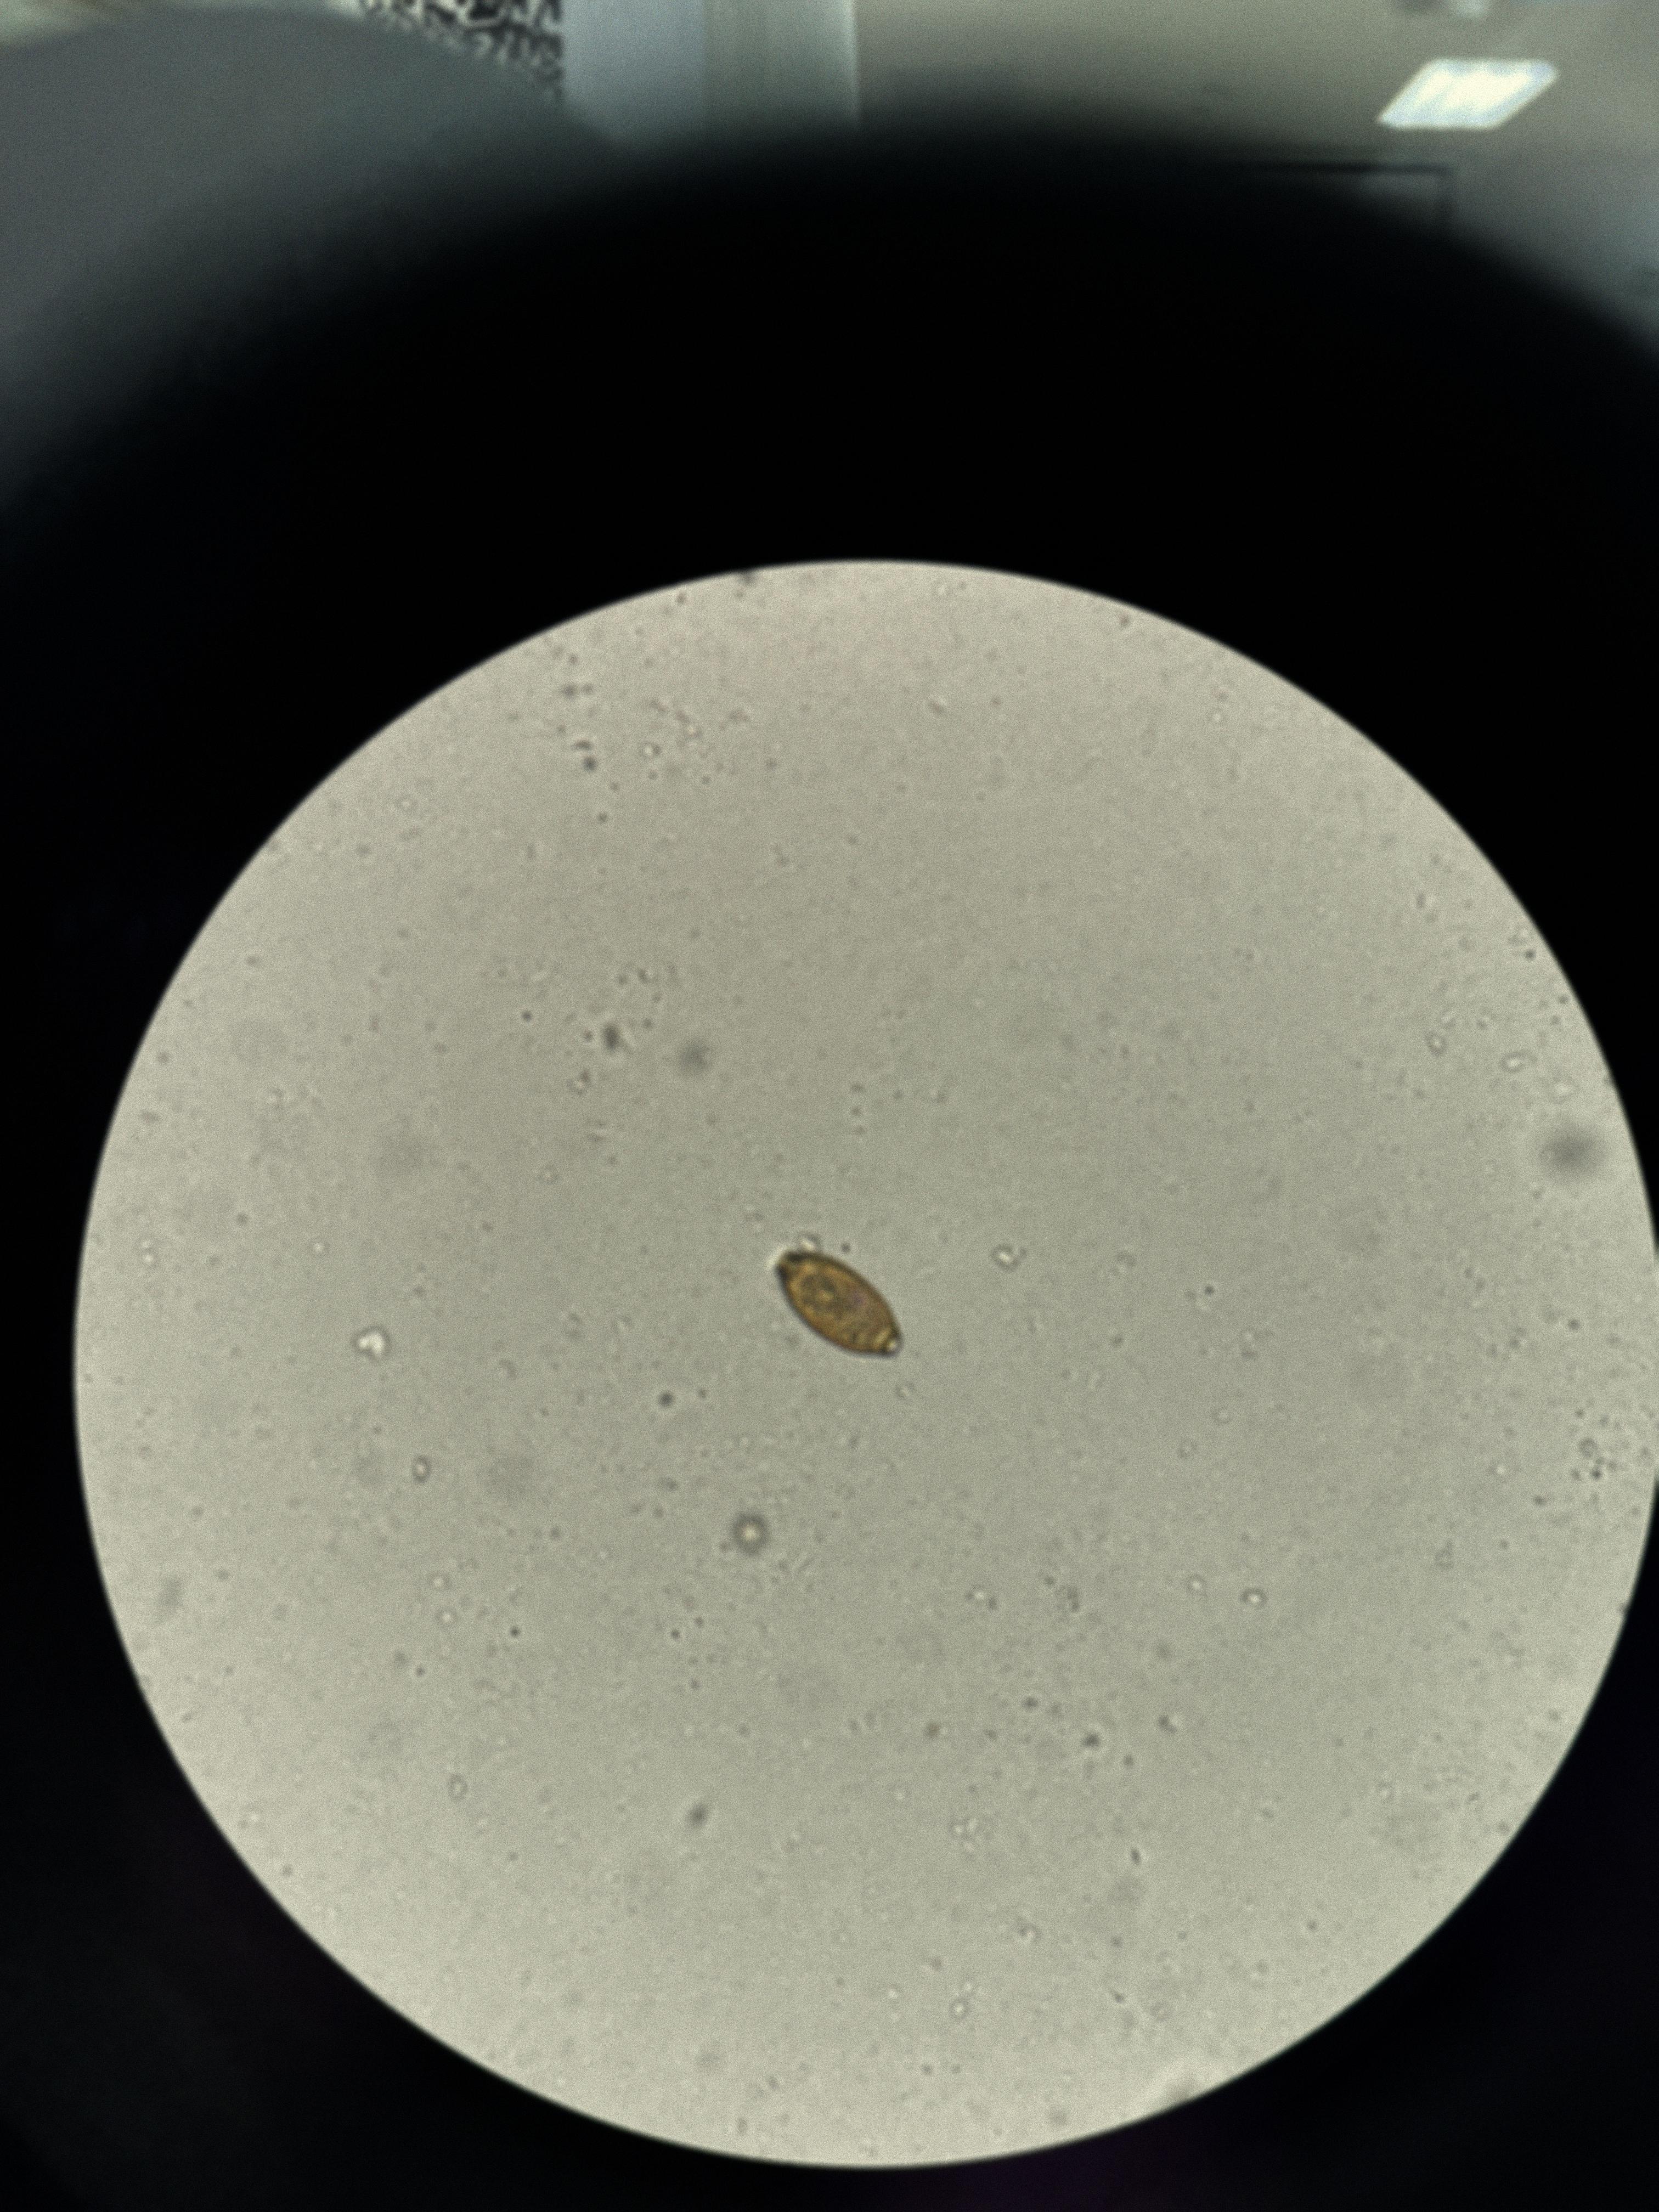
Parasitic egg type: Trichuris trichiura